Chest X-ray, PA view. Patient: 71 years old, sex F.
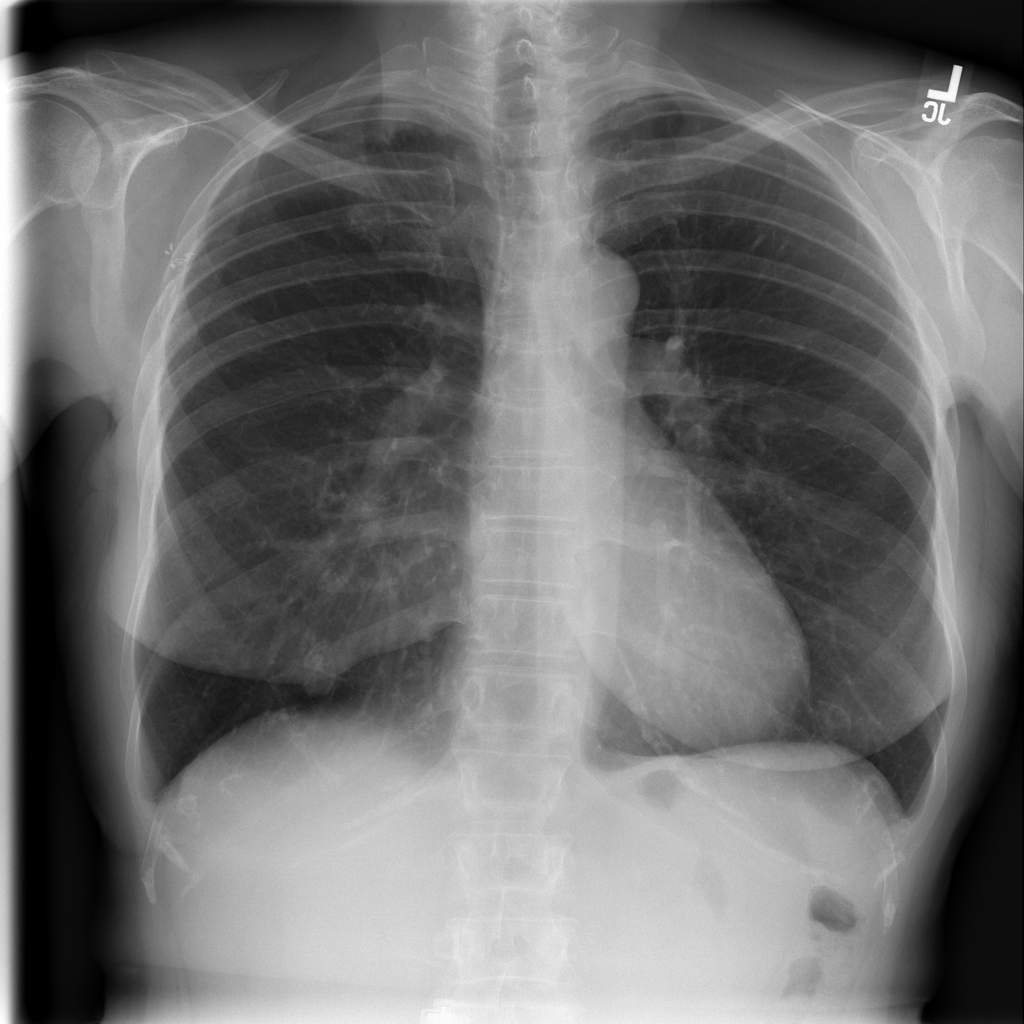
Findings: No Finding